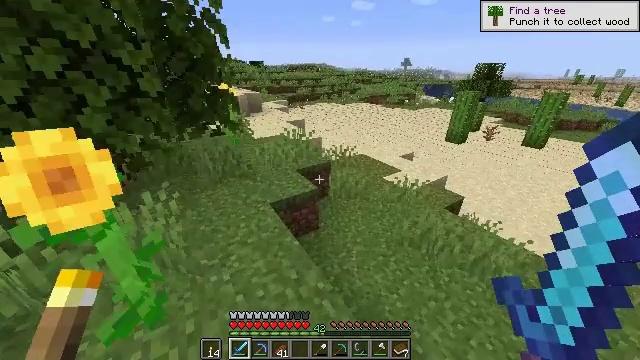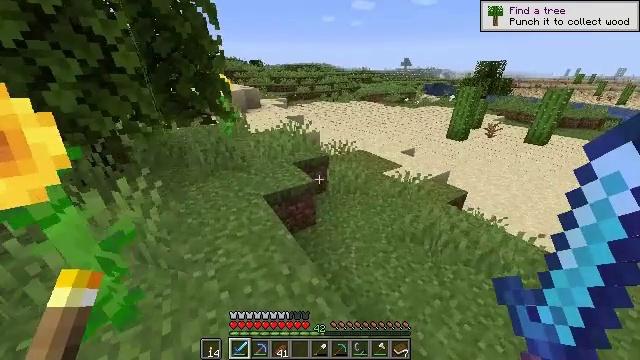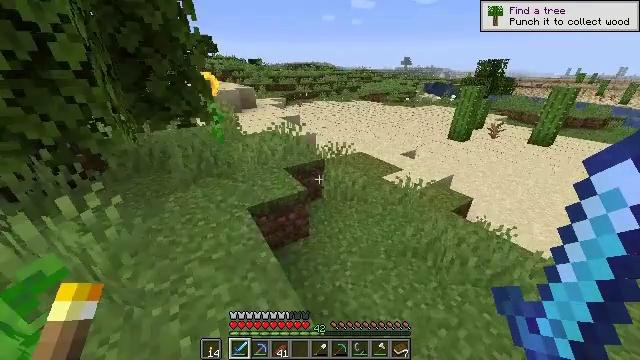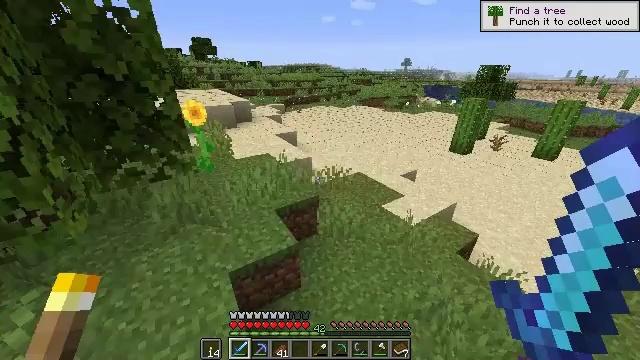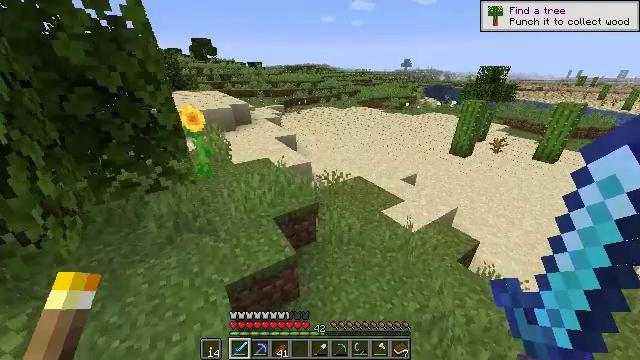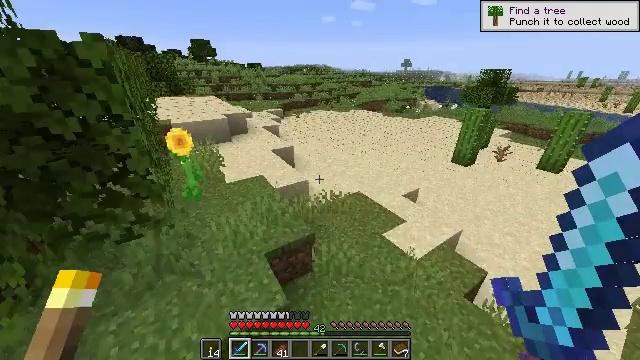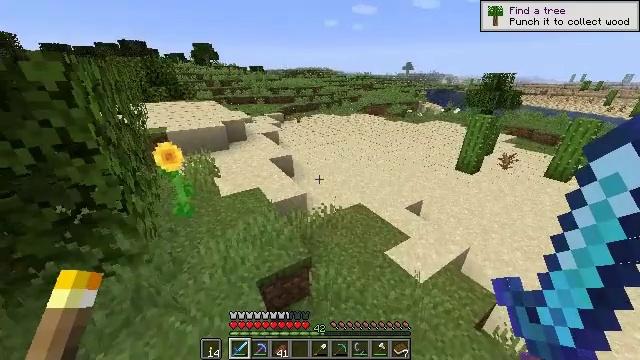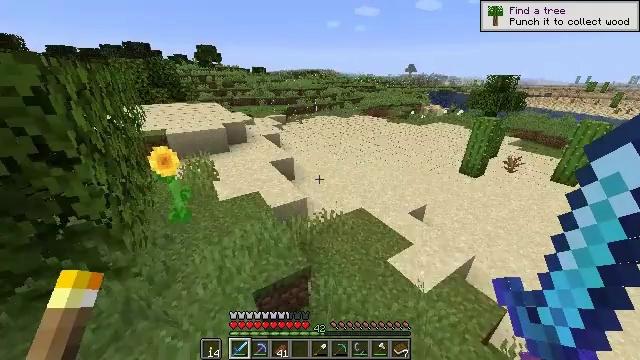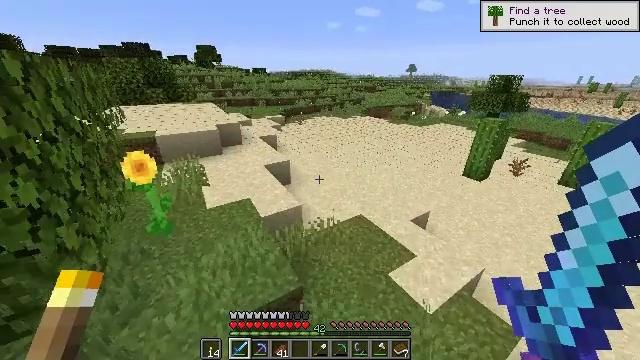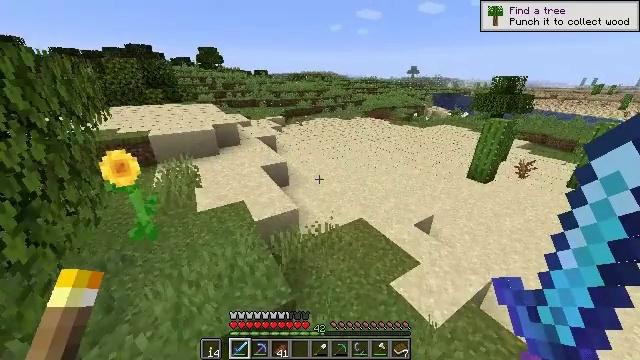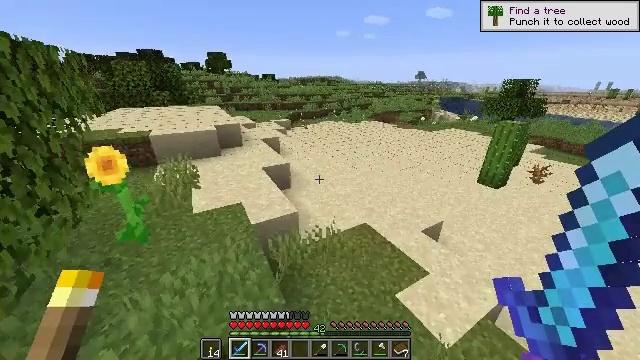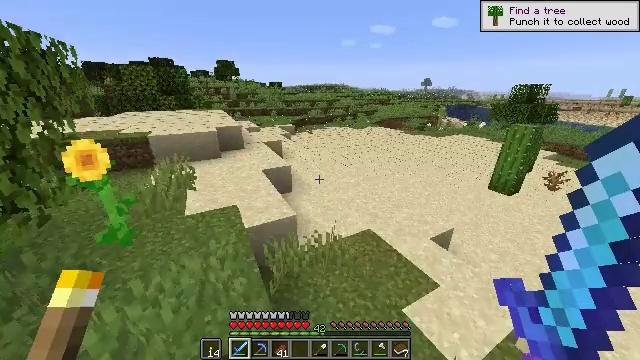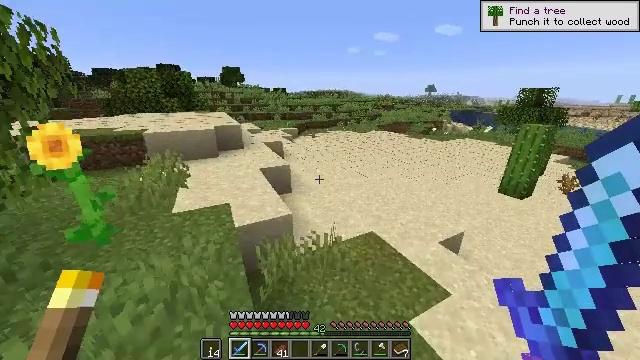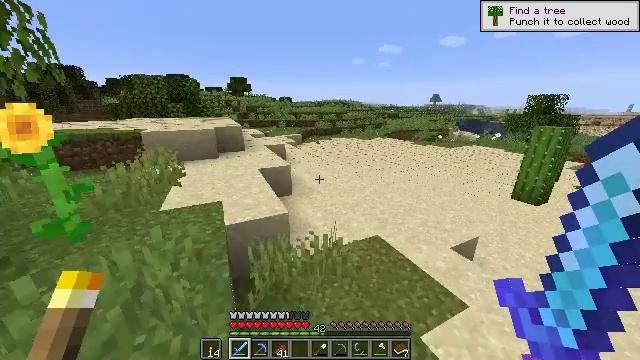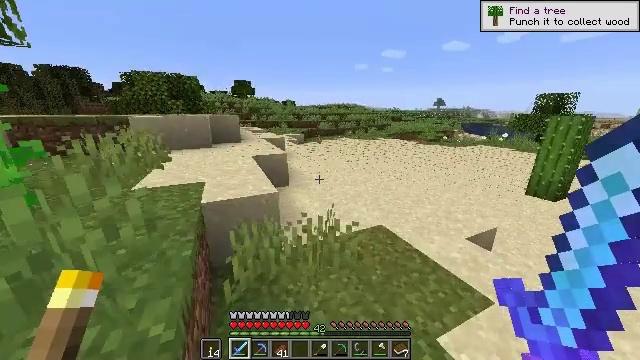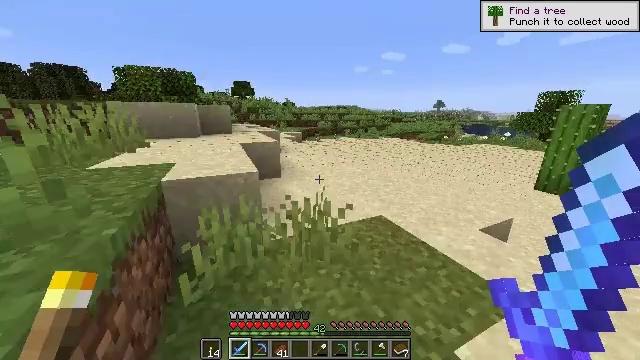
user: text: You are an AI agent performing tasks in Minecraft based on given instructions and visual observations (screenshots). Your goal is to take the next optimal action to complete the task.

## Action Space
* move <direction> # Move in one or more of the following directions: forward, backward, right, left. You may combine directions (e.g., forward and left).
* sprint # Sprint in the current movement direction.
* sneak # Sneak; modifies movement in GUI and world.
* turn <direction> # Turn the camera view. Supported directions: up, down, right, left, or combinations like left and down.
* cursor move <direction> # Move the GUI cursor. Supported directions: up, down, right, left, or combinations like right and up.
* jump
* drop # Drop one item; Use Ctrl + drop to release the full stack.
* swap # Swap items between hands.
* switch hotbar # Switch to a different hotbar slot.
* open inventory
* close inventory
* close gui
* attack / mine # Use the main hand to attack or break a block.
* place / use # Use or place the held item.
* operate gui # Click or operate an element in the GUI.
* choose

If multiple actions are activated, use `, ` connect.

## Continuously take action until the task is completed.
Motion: motion action
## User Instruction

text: Attack the enchanting table to collect it.
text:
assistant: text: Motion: move forward, sprint, jump
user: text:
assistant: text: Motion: move forward, sprint, jump
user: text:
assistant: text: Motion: move forward, sprint, jump
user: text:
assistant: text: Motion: move forward, sprint, jump
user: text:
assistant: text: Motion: move forward, sprint, jump
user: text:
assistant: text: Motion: move forward and move right, sprint, jump
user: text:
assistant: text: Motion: move forward and move right, sprint, jump
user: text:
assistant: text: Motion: move forward and move right, sprint, jump
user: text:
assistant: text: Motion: move forward and move right, sprint, jump
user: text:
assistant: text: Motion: move forward and move right, sprint, turn left and up, jump
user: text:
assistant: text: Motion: move forward, sprint, turn left and up, jump
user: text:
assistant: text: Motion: move forward, sprint, turn left and up, jump
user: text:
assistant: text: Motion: move forward, sprint, turn left and up, jump
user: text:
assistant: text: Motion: move forward, sprint, turn up, jump
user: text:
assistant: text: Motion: move forward, sprint, jump
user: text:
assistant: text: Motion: move forward, sprint, jump
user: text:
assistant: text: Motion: move forward, sprint, jump
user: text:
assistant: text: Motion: move forward, sprint, jump
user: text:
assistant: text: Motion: move forward, sprint, jump
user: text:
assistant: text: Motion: move forward, sprint, jump
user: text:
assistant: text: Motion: move forward, sprint, turn up, jump
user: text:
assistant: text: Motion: move forward, sprint, turn up, jump
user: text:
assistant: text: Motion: move forward, sprint, jump
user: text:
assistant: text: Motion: move forward, sprint, jump
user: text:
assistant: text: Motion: move forward, sprint, jump
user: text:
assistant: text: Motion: move forward, sprint, jump
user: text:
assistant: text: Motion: move forward, sprint, jump
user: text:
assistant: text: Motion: move forward, sprint, jump
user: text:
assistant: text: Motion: move forward, sprint, turn right, jump
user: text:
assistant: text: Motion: move forward, sprint, turn right and down, jump